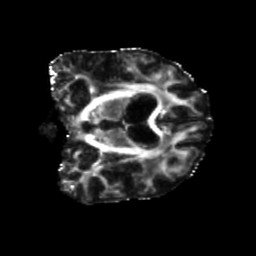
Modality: FA
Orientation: coronal
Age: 66
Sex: female
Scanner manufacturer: siemens
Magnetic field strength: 3 T
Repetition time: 5.25 s
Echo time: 0.08 s